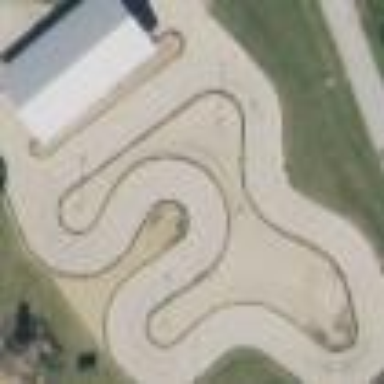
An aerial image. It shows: Karting raceway for sports enthusiasts.